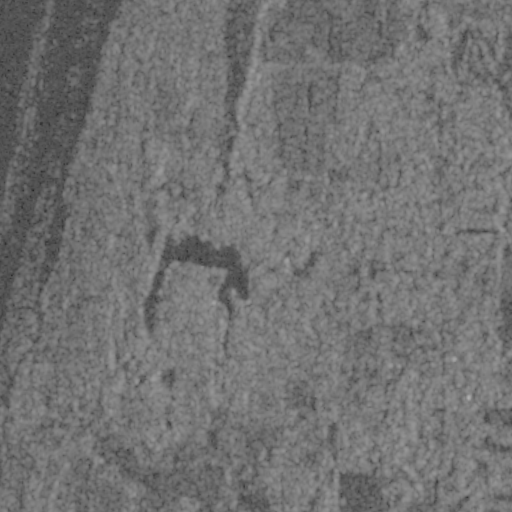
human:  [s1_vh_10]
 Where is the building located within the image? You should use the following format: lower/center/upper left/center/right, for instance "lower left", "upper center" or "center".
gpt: The building is located in the upper right of the image.
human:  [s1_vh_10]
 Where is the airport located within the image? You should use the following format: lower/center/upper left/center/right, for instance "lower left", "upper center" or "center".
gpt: There is no airport in the image.

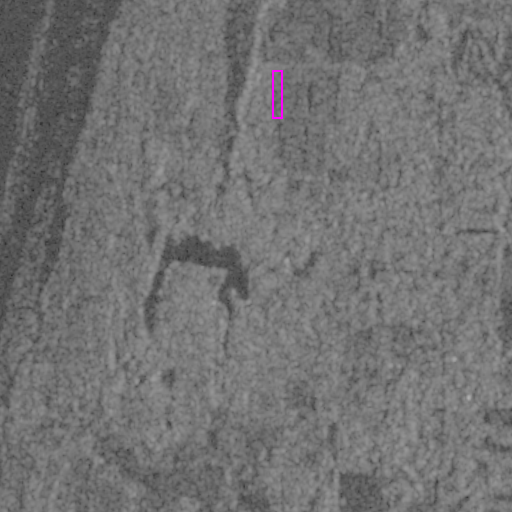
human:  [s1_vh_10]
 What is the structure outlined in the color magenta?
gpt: The structure outlined in magenta is a crop field.
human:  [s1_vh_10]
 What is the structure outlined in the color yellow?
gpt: There is no yellow outline.